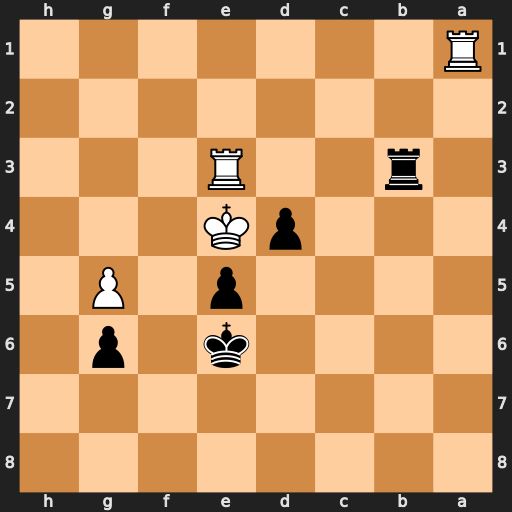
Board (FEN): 8/8/4k1p1/4p1P1/3pK3/1r2R3/8/R7
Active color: b
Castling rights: -
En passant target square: -
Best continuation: Rxe3#